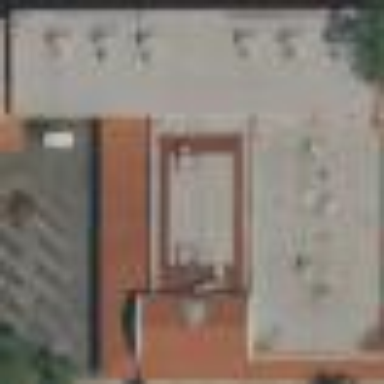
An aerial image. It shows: Civic building.